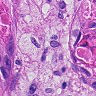
Metastatic tissue present: yes